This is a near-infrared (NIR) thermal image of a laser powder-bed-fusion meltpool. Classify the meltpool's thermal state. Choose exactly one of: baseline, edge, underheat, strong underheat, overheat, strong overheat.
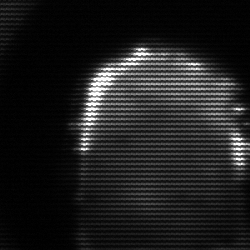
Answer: baseline